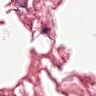
Metastatic tissue present: no